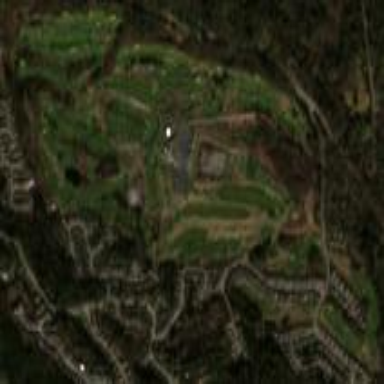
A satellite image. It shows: Golf course surrounded by greenery.